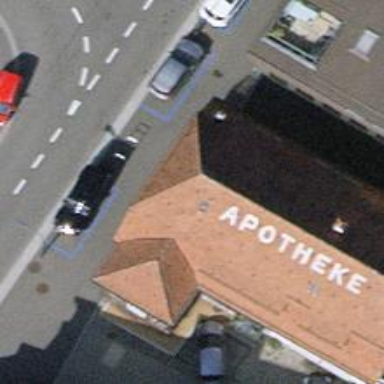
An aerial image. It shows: Pharmacy providing healthcare services.